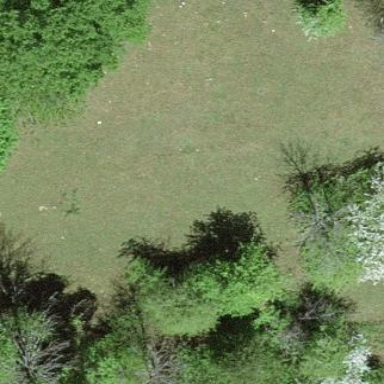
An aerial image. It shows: Beautiful meadow.